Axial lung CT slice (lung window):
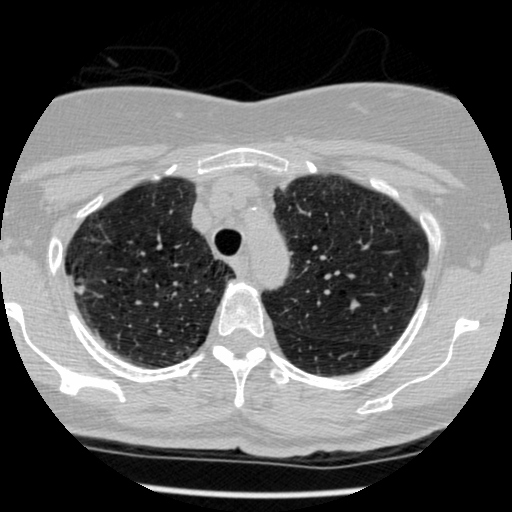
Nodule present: yes
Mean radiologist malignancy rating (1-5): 2